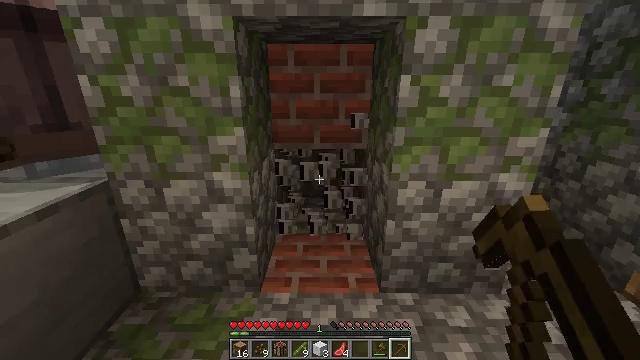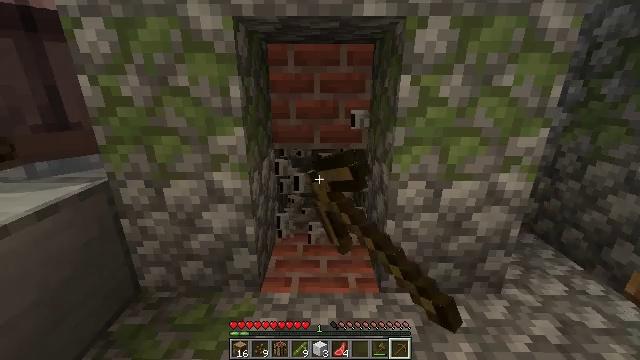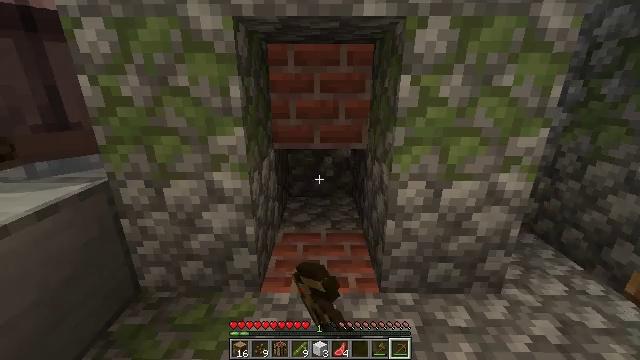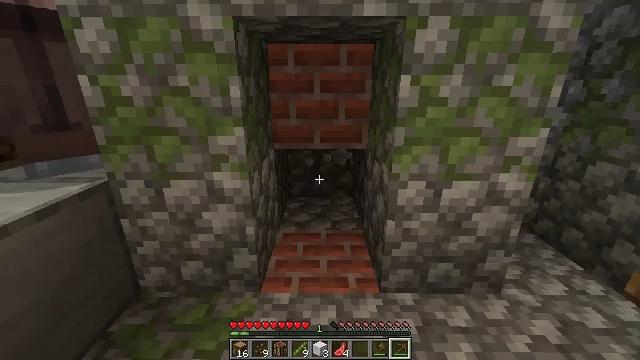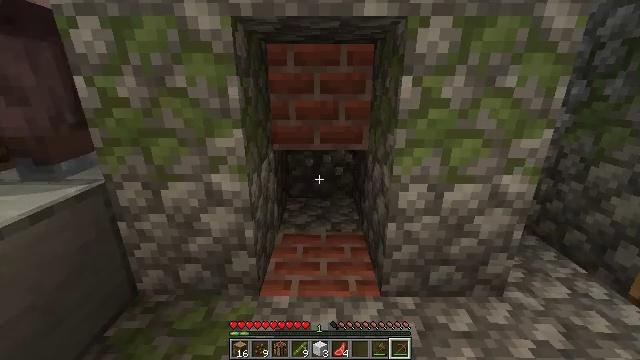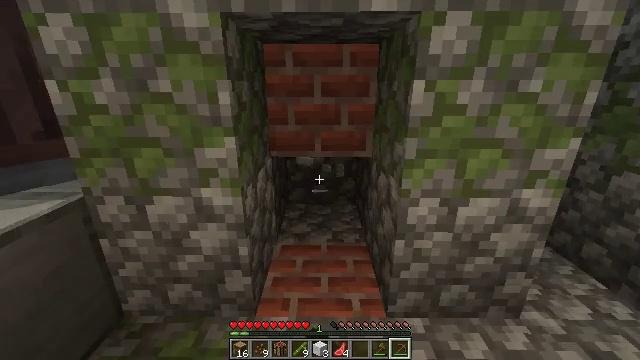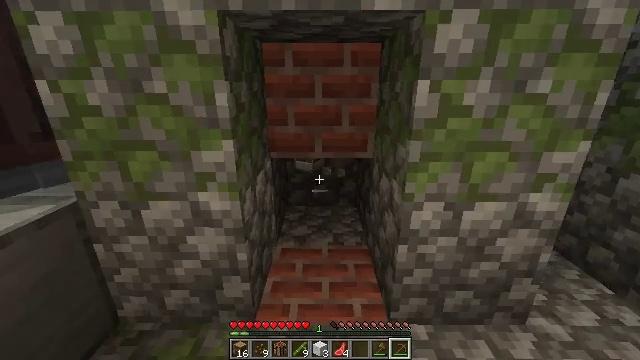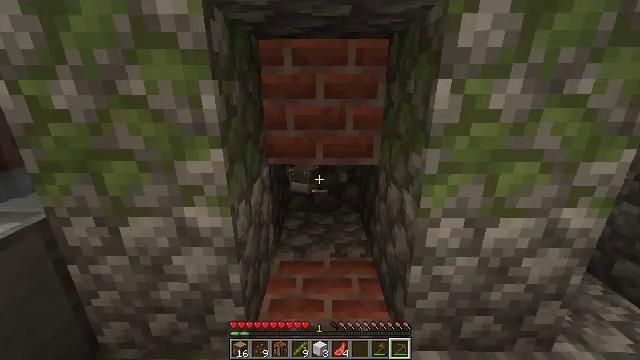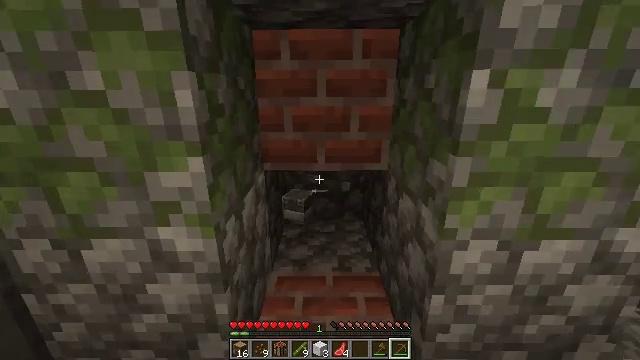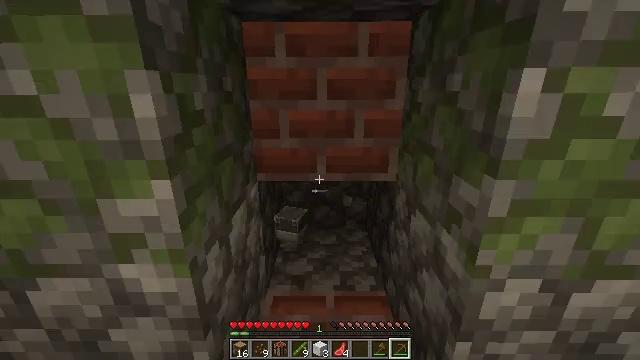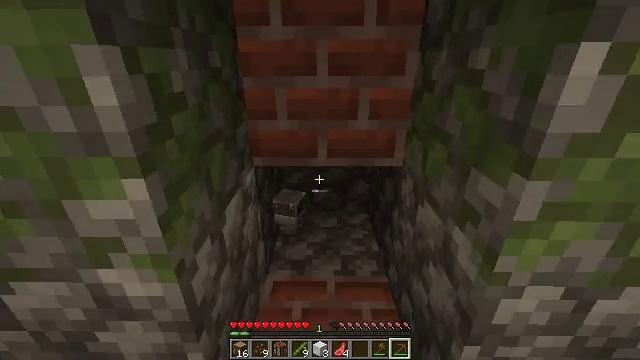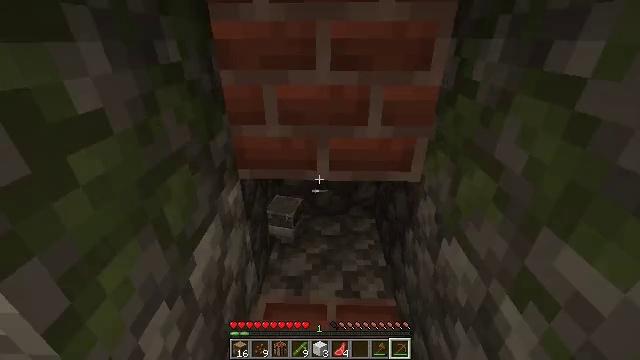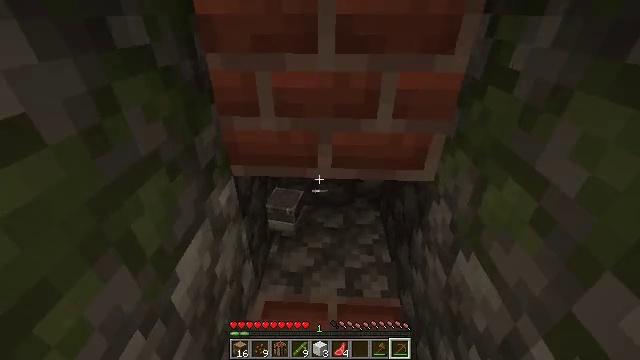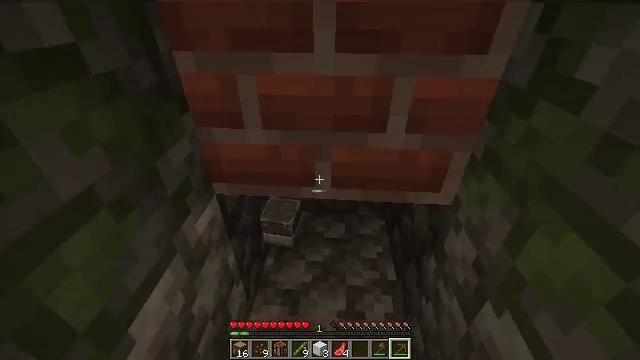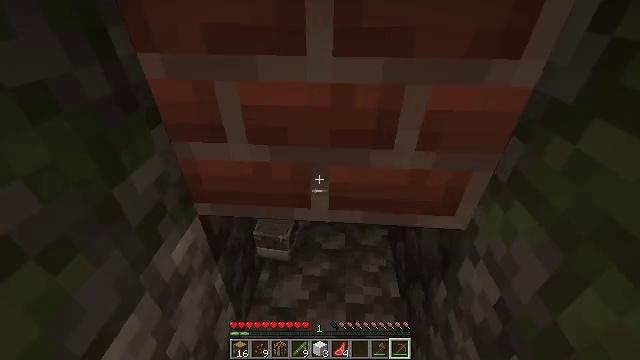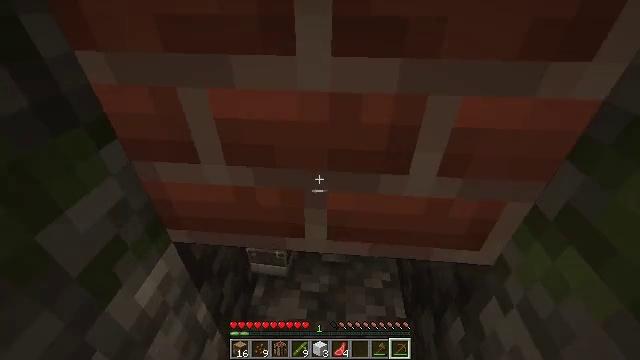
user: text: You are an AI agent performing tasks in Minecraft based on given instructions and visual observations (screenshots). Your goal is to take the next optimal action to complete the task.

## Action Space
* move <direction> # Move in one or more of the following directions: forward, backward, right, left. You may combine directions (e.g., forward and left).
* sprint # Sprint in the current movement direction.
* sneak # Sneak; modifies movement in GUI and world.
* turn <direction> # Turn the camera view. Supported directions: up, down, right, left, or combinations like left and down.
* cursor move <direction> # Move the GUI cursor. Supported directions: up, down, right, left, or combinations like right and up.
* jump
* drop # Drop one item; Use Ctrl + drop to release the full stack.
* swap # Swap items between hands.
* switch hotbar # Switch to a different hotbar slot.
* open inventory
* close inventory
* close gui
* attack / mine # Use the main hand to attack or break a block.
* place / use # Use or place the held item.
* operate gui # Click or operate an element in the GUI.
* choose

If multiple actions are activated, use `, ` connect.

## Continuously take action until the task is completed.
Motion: motion action
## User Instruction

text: Destroy the yellow bed to recycle it.
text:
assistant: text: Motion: attack / mine
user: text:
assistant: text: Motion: attack / mine
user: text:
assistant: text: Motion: attack / mine
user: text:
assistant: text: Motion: move forward, attack / mine
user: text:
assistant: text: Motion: move forward
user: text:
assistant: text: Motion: move forward
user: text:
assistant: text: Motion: move forward
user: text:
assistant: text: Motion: move forward
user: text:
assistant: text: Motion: move forward
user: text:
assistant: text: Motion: move forward, turn down
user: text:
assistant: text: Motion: move forward, turn down
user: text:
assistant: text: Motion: move forward, turn left and down
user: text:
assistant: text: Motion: move forward, turn down
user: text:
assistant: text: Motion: move forward
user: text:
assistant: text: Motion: move forward, turn down
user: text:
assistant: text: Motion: no_op
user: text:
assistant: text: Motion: move back
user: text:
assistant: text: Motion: move back
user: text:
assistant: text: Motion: move back
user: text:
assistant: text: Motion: move back
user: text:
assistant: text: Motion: move back
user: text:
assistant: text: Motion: move back
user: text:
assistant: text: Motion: move back
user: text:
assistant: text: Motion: turn left and up
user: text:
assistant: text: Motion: move left, turn left and up
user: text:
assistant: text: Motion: move left, turn left and up
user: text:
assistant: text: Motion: move left
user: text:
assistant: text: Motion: move left
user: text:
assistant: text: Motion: move left
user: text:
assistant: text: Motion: move left, turn right and up